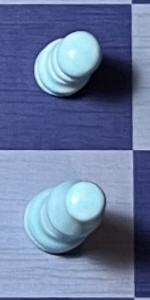
Label: Bishop_White